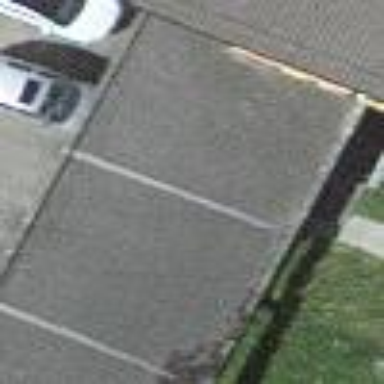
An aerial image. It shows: Garage.